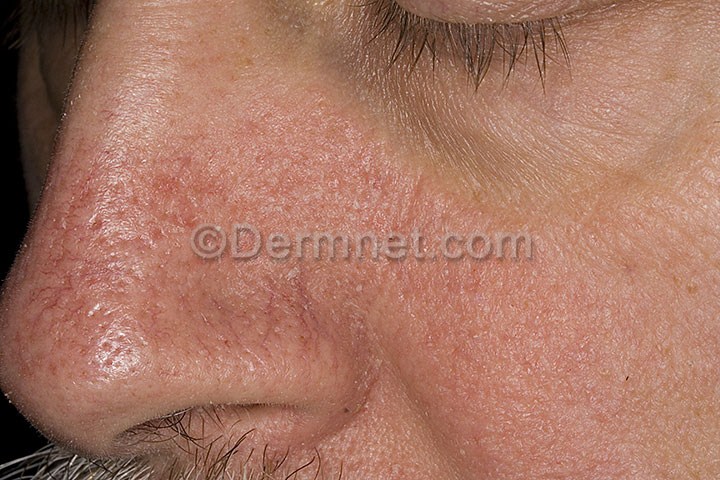
Disease: Psoriasis pictures Lichen Planus and related diseases